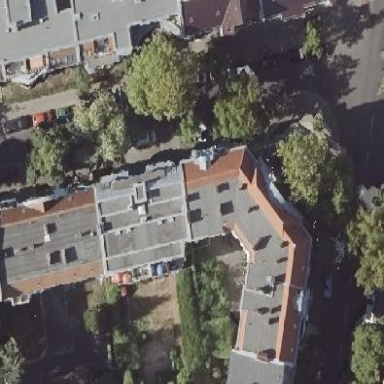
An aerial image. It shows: Gabled roof on building that houses apartments.